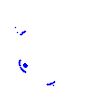
Particle: pion